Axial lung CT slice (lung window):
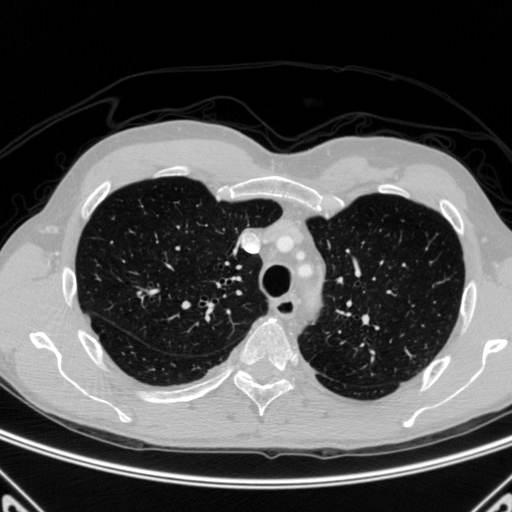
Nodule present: no